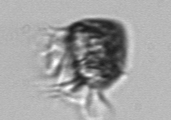
Label: Ciliophora